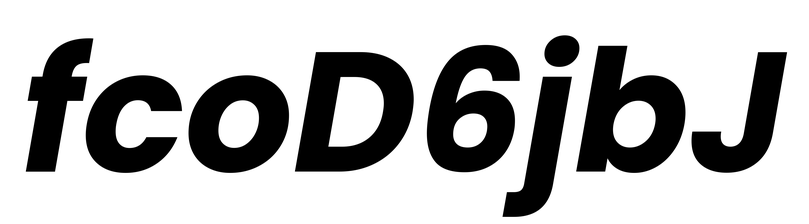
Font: Poppins-BoldItalic